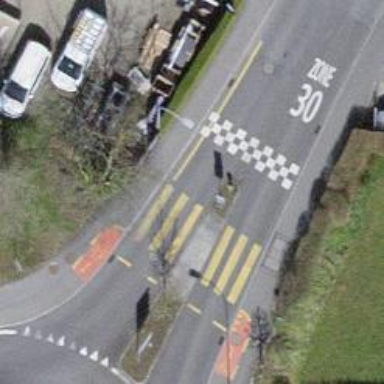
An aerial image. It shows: Kerb barrier.